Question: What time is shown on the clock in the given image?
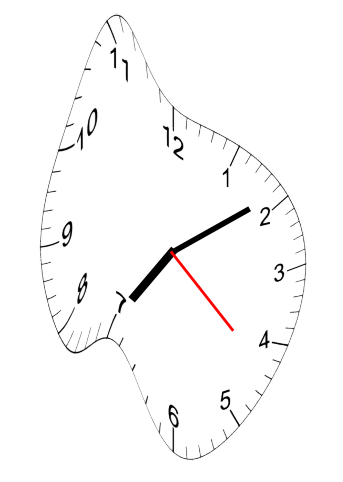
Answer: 07:09:22